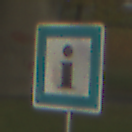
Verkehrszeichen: Informationsstelle
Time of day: SunriseSunset
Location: Outdoor (Suburban)
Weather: PartlyCloudy
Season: NotSpecified
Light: Natural